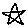
Label: star